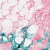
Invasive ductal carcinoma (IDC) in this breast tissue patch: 0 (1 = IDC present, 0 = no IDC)